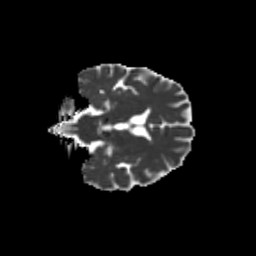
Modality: MD
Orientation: coronal
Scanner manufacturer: siemens
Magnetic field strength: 3 T
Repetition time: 9.2 s
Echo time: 0.084 s